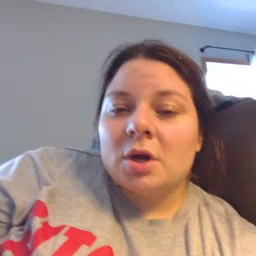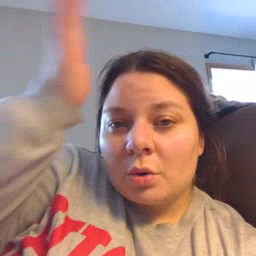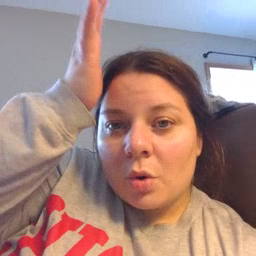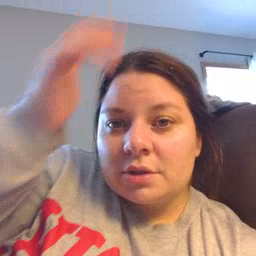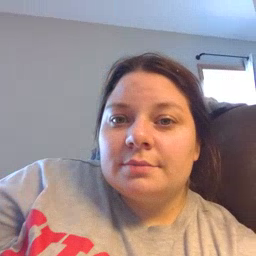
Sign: garbage